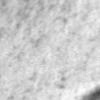
Label: no_change